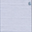
Piece: xx